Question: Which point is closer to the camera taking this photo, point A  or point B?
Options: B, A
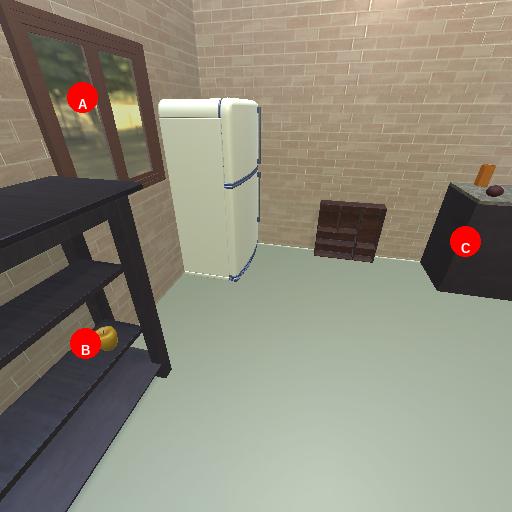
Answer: B